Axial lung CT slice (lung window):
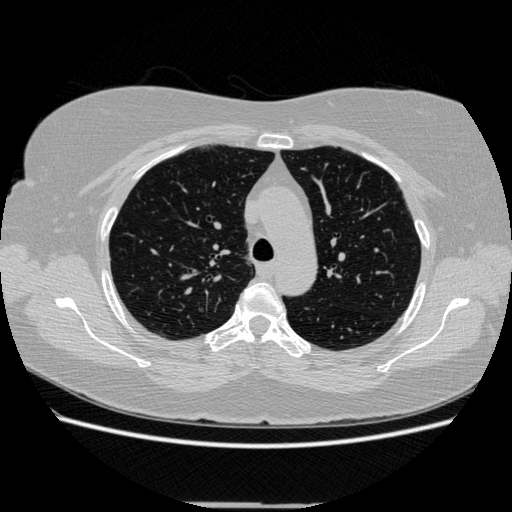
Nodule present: no